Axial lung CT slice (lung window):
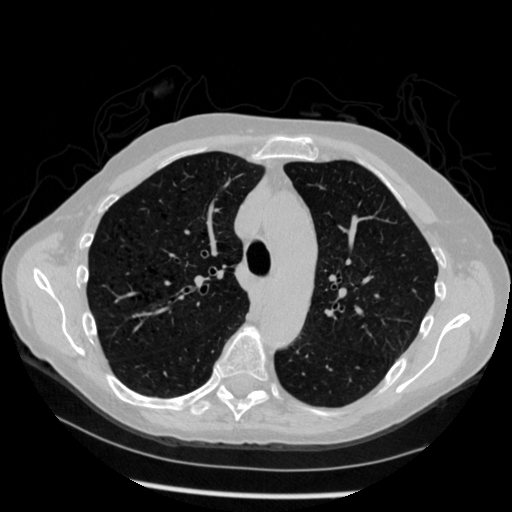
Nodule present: no